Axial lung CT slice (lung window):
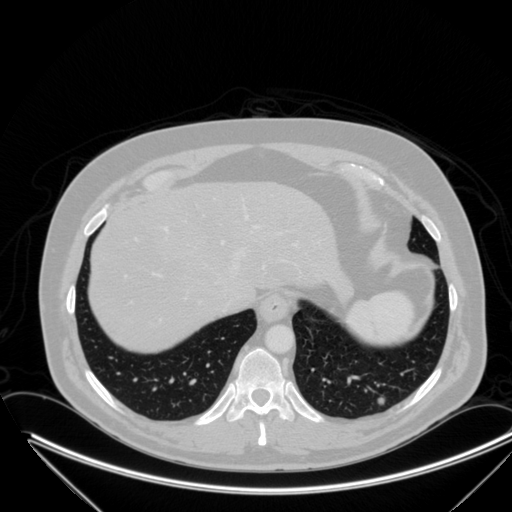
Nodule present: yes
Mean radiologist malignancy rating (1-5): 3.5